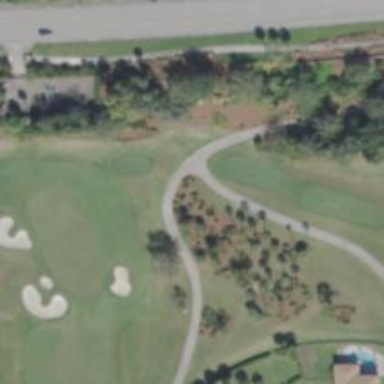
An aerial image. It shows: Golf tee.